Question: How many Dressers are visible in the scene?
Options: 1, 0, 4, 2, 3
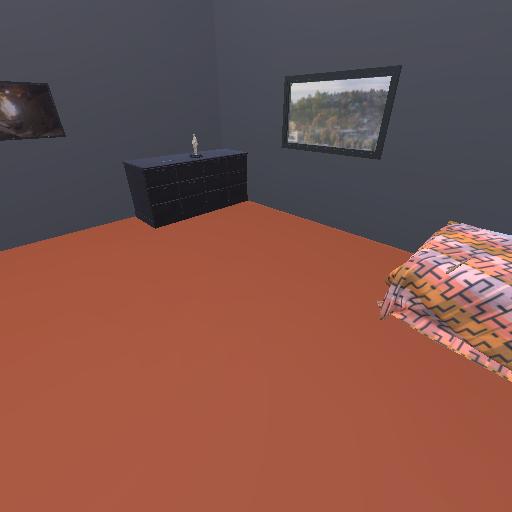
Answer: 1